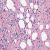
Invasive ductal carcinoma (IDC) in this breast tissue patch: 0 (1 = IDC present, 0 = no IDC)